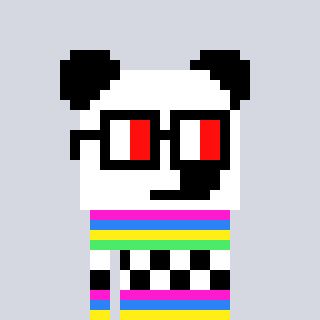
a pixel art character with square glasses with black frames and red eyes, a panda-shaped head and a darkpink-colored body on a cool background